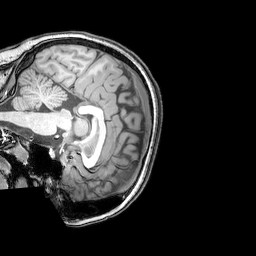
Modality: T1w
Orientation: sagittal
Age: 23
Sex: female
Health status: healthy
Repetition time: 0.081 s
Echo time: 0.037 s